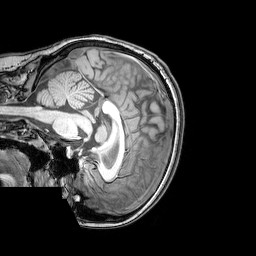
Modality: T1w
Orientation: sagittal
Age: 24
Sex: female
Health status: healthy
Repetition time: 0.081 s
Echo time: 0.037 s